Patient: sex F, age 56
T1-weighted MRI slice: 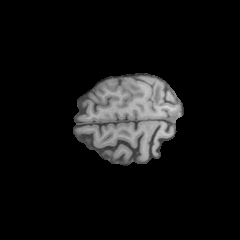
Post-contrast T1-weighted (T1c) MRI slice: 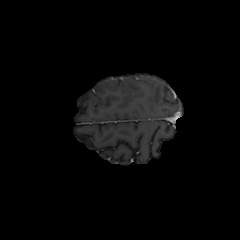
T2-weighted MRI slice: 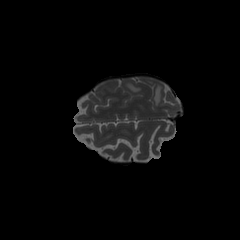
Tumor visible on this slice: yes
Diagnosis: Glioblastoma, IDH-wildtype
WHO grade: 4